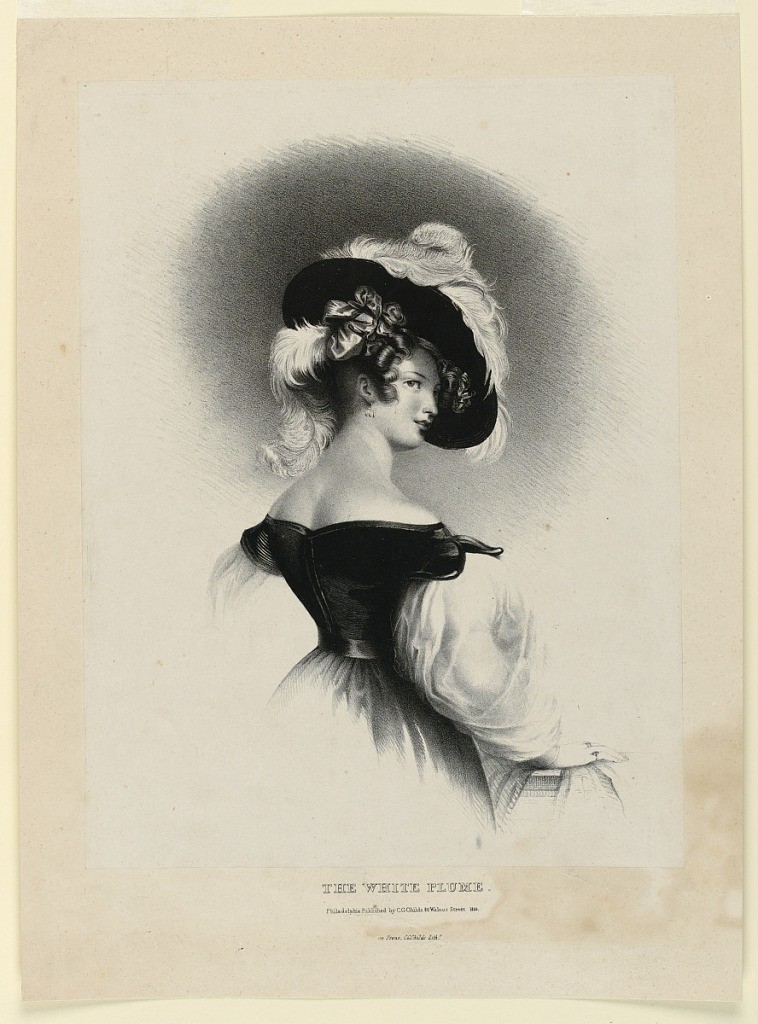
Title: The White Plume
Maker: Cephas G. Childs, 1793–1871
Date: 1830
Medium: Lithograph with black ink on India paper
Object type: Print
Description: Vertical rectangle. Three-quarter length figure of a woman, seen from the back. Her head is shown in profile, facing right, wearing a large brimmed hat trimmed with white plumes.